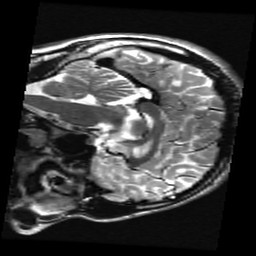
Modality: T2w
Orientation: sagittal
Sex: male
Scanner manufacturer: ge
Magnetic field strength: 3 T
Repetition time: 5 s
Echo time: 0.1017 s